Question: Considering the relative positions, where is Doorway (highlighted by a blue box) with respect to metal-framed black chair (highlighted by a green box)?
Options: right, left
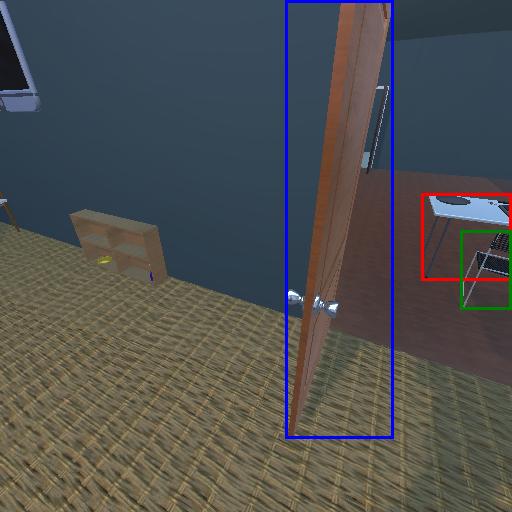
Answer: right